Question: I am trying to create a custom Environment variables in Jenkins by doing this
List of key-value pairs
Name: Build_Date
Value: Date()
The value part is not resolving to a date - any ideas?
Here is where I am trying to config the above

Thanks
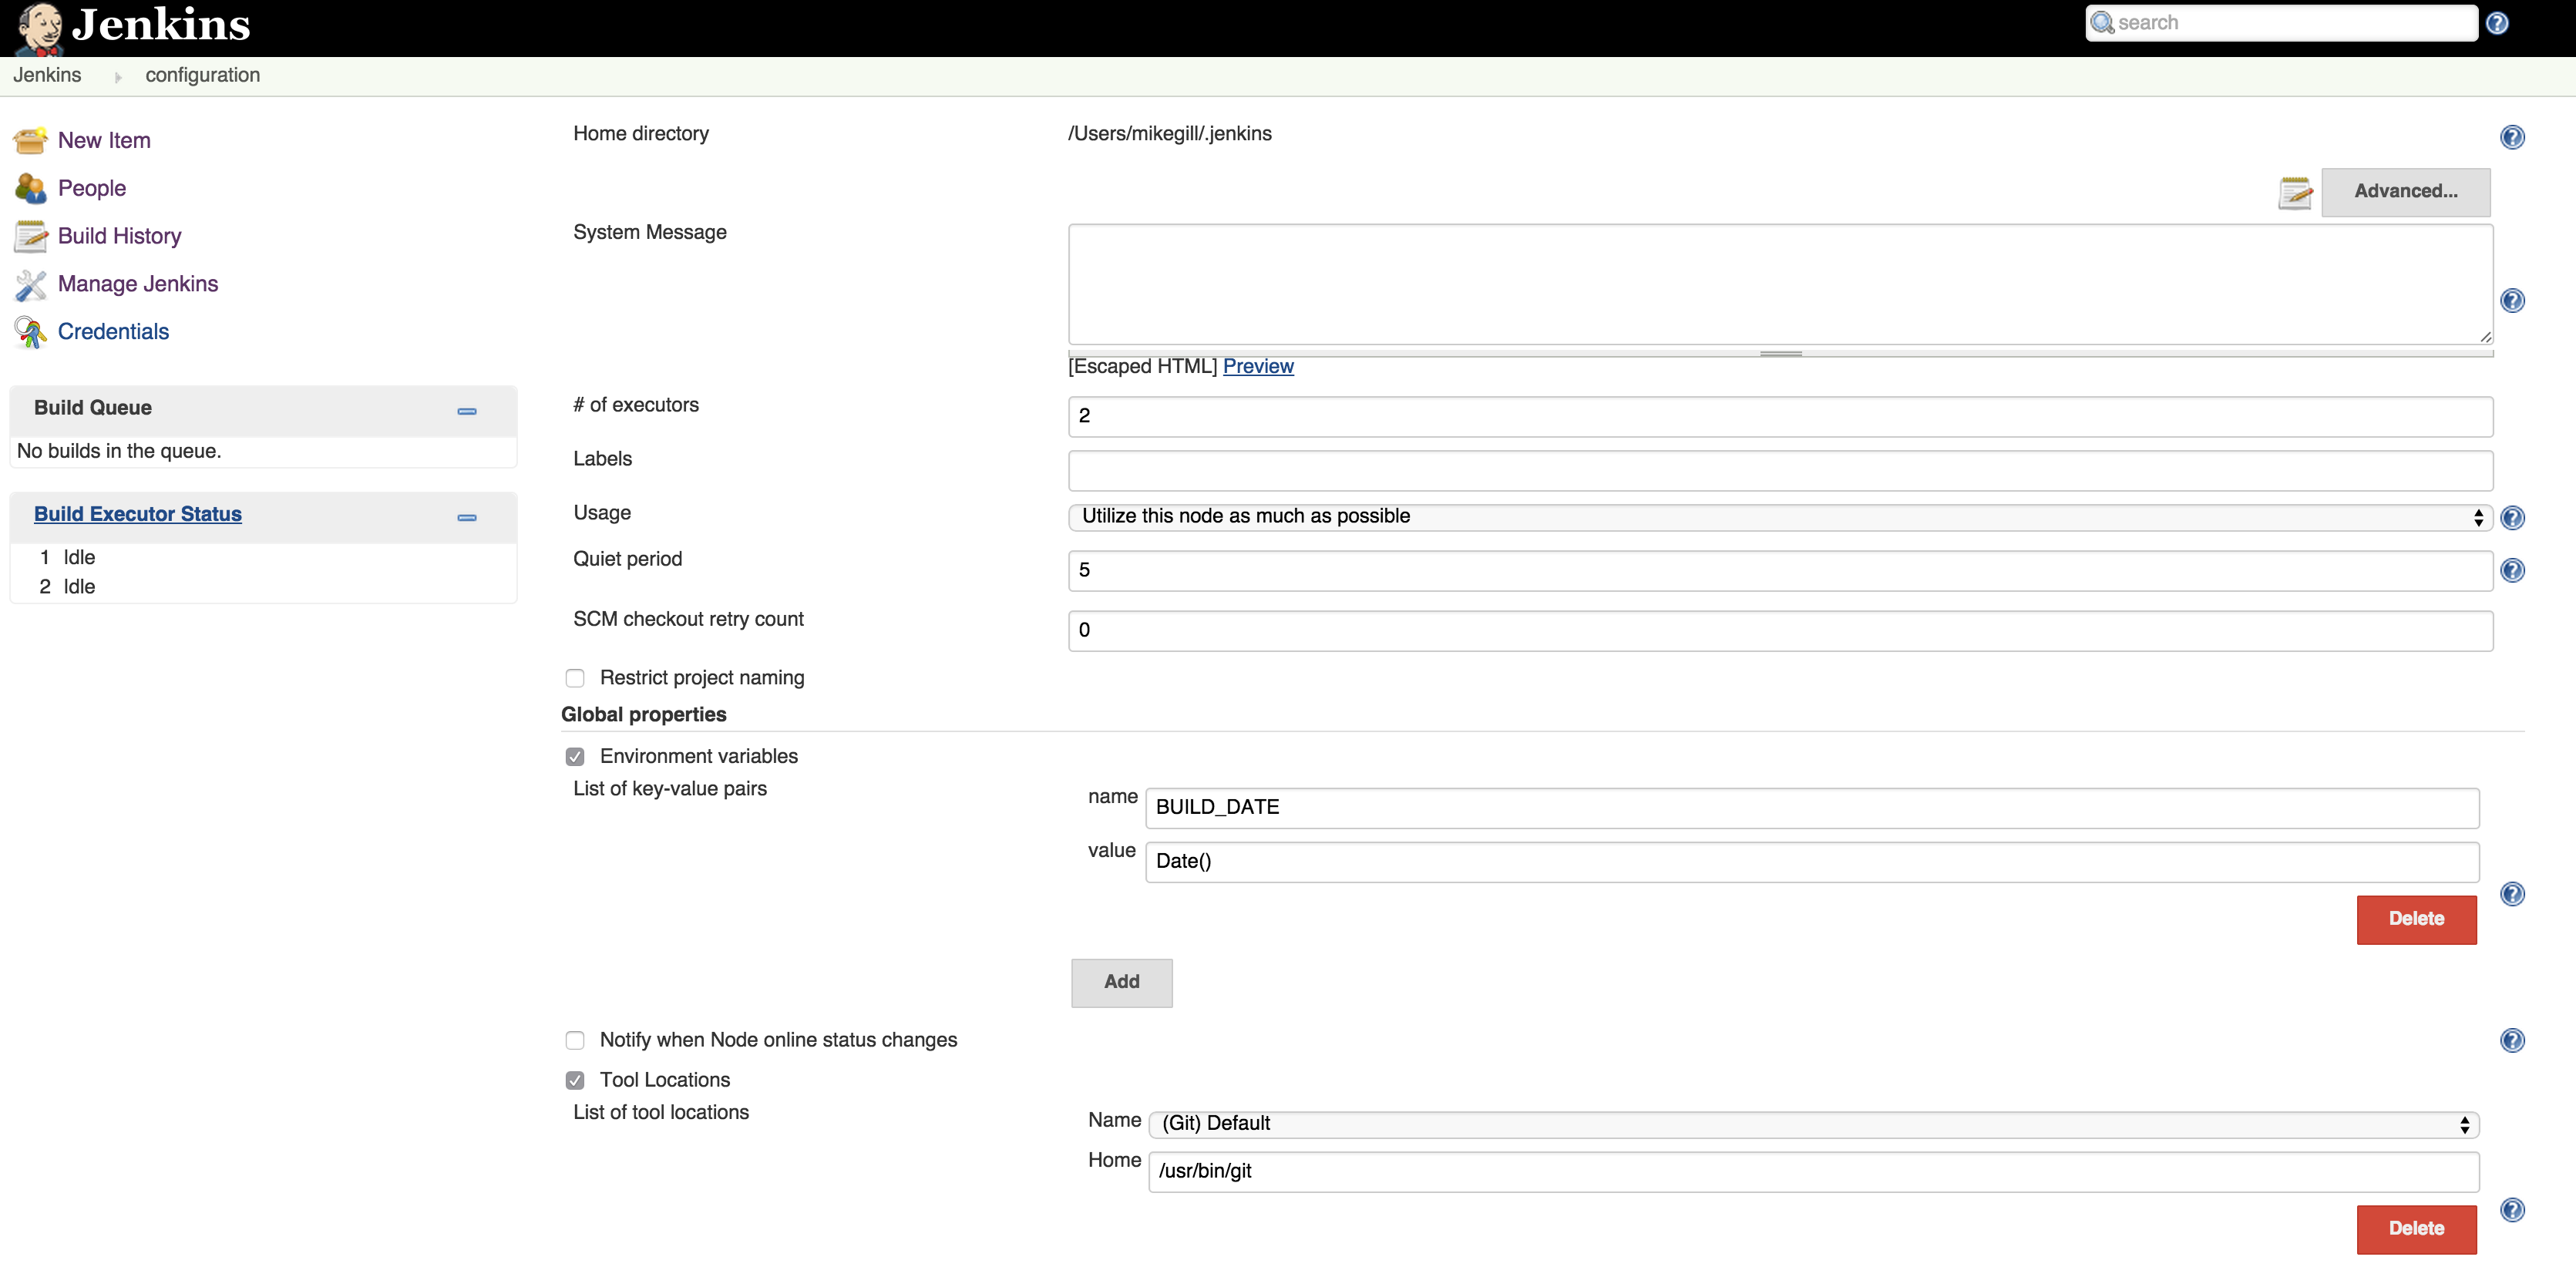
Answer: I confirm that you can use the EnvInject plugin with a Groovy script:

Here is the Groovy script:
'''
// Generate a global BUILD_ID_LONG variable with date and time
// =======================================
TimeZone.setDefault(TimeZone.getTimeZone('UTC'))
def now = new Date()
def map = [BUILD_ID_LONG: now.format("yyyyMMdd_HHmm")]
return map
'''
Next, you can use the ${BUILD_ID_LONG} variable in your build steps.